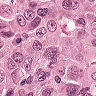
Metastatic tissue present: yes